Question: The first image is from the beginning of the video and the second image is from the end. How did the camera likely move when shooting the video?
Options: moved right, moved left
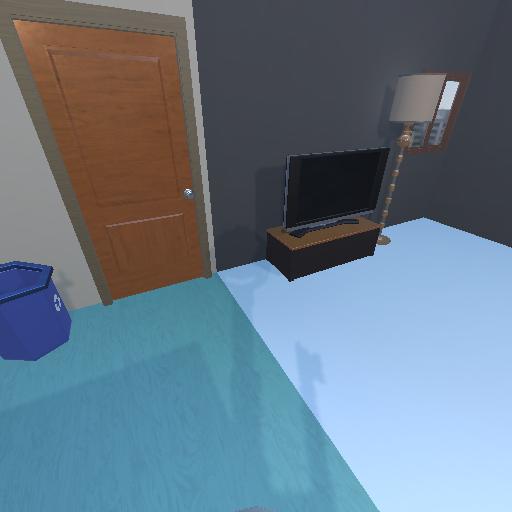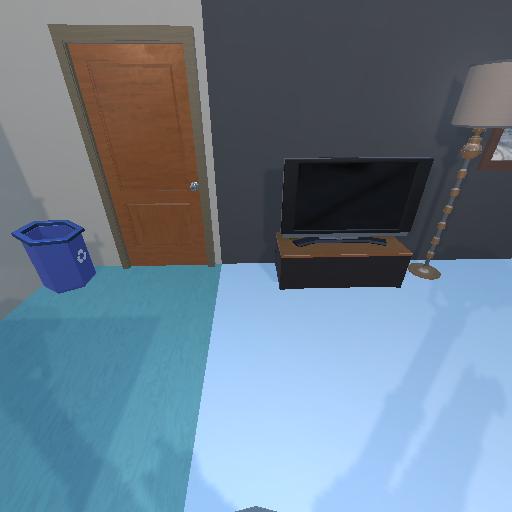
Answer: moved right